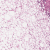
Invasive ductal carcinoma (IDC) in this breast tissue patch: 1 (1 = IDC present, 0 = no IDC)